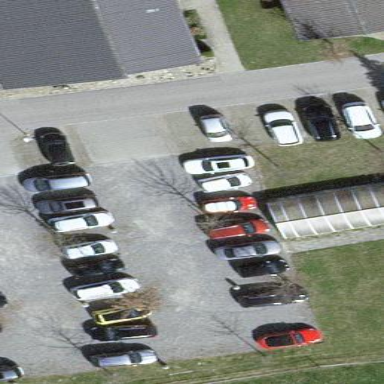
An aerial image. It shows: Parking area.